Question: I am developing and ASP.NET MVC application.
I have the View which have a one partial view.
I do have quotation form and that form contains the Product list.
I have shown the product list using partial view.
as you can see in the picture, I do have a list of products , user can select product from list and its quantity and price and total will appear on that list itself.
now, my issue is I cant get the updated data in the parent view whenever user changes/adds Products, Quantity and Price.
Like in picture, though I have added many products, Text box in partial view showing correct figure but text box on parent view which I want to show the total figure again , showing old values....
How can I get done this thing ?

I have tried the below code in Jscript tag in View, but not working....
(txtGrandTotal is the textbox name of the partial view)
'''
jQuery('#txtGrandTotal').on('input', function () {
alert("Changed");
})
$('#txtGrandTotal').change(function () {
alert("Changed");
});
$('#txtGrandTotal').bind('input', function () {
alert("Changed");
});
'''
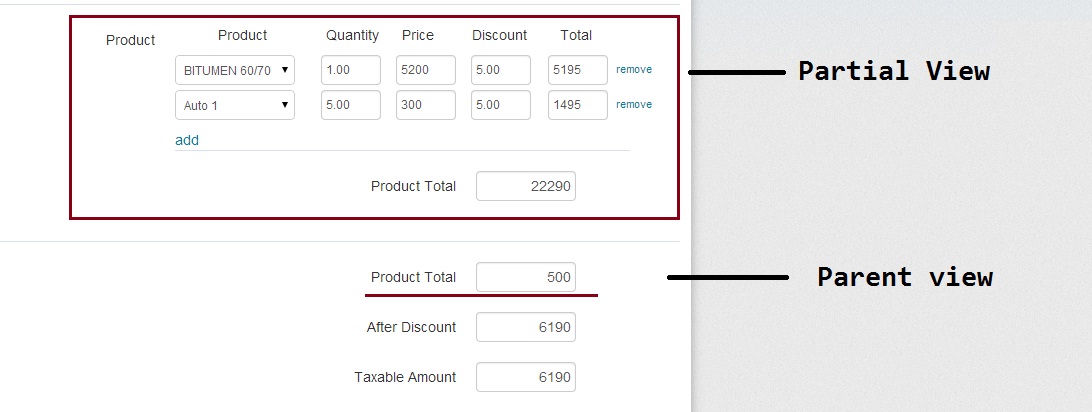
Answer: Assuming the the total input in your partial view has the id 'txtGrandTotal' and the one in the parent view has the id 'txtParentGrandTotal' you can use the following:
'''
$('#txtGrandTotal').change(function() {
$('#txtParentGrandTotal').val($(this).val());
});
'''
Please note that your need to execute this code on 'document ready' in the partial view, so that the jQuery 'select' ('$('#txtGrandTotal')') correctly returns your target element.